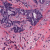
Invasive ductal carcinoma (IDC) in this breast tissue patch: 1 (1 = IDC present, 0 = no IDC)